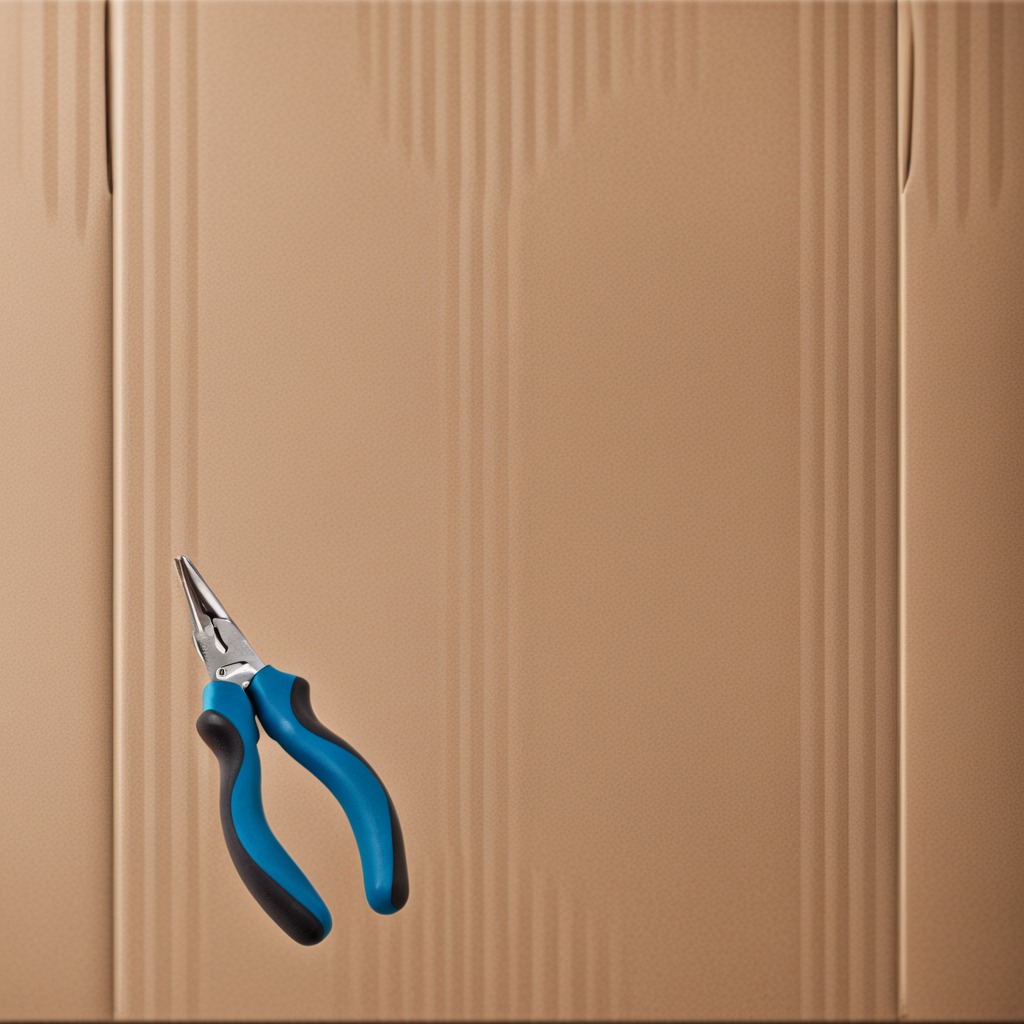
A plier lying on the cardboard box surface